Question: I'm trying to create a very simple RESTful web service using Jersey. I'm trying to make it so that it consumes and produces a JSON by using JAXB. The problem is that I get an error when I pass a JSON to it.
Below is the resource code. Both status() and echo() are working properly. Please note that on processRequest() I'm currently producing a text response, but that will be changed later to produce a JSON.
'''
package web_service;
import javax.ws.rs.*;
import javax.ws.rs.core.*;
@Path("/")
public class WebService {
@GET
@Produces(MediaType.TEXT_PLAIN)
public String status() {
return "Web service is up and running.";
}
@POST
@Consumes(MediaType.TEXT_PLAIN)
@Produces(MediaType.TEXT_PLAIN)
public String echo(String consumed) {
return consumed;
}
@POST
@Consumes(MediaType.APPLICATION_JSON)
@Produces(MediaType.TEXT_PLAIN)
public String processRequest(JAXBElement<Request> r) {
Request request = r.getValue();
return "Latitude: " + request.latitude +
"
:Longitude: " + request.longitude;
}
}
'''
This is the Request model:
'''
package web_service;
import javax.xml.bind.annotation.XmlRootElement;
@XmlRootElement
public class Request {
public String latitude;
public String longitude;
public Request() {}
public Request(String latitude, String longitude) {
this.latitude = latitude;
this.longitude = longitude;
}
// Getters and setters for both
}
'''
My web.xml:
'''
<?xml version="1.0" encoding="UTF-8"?>
<web-app xmlns:xsi="http://www.w3.org/2001/XMLSchema-instance"
xmlns="http://java.sun.com/xml/ns/javaee"
xmlns:web="http://java.sun.com/xml/ns/javaee"
xsi:schemaLocation="http://java.sun.com/xml/ns/javaee
http://java.sun.com/xml/ns/javaee/web-app_2_5.xsd"
id="WebApp_ID"
version="2.5">
<servlet>
<servlet-name>Jersey REST Service</servlet-name>
<servlet-class>org.glassfish.jersey.servlet.ServletContainer</servlet-class>
<init-param>
<param-name>jersey.config.server.provider.packages</param-name>
<param-value>web_service</param-value>
</init-param>
<load-on-startup>1</load-on-startup>
</servlet>
<servlet-mapping>
<servlet-name>Jersey REST Service</servlet-name>
<url-pattern>/*</url-pattern>
</servlet-mapping>
</web-app>
'''
Finally, this is an example of the POST that I'm doing (headers set to 'Content-Type: application/json');
'''
{
"latitude":"25.764084501106787",
"longitude":"-80.37422332275389"
}
'''
When I run this, Tomcat gives me the following Exception:
'''
WARNING: WebApplicationException cause:
org.glassfish.jersey.message.internal.MessageBodyProviderNotFoundException: MessageBodyReader not found for media type=application/json, type=class web_service.Request, genericType=class web_service.Request.
'''
And I get the following response:
'''
415 Unsupported Media Type
Content-Length: 1 kB
Content-Type: text/html;charset=utf-8
Date: 2013 Nov 4 17:41:20
Server: Apache-Coyote/1.1
'''

I'm very new to this and this is not making a lot of sense. Hopefully, one of you will be able to give me a hand. Thanks!
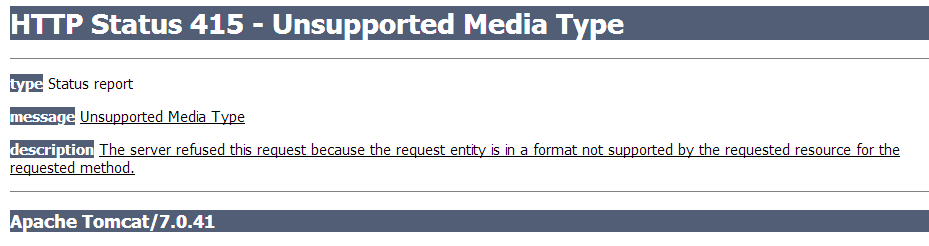
Answer: Add this to your web.xml
'''
<init-param>
<param-name>com.sun.jersey.api.json.POJOMappingFeature</param-name>
<param-value>true</param-value>
</init-param>
'''
For more details look at jersey documentation : <URL>